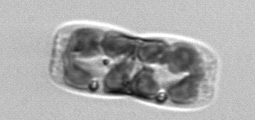
Label: pennate_morphotype1